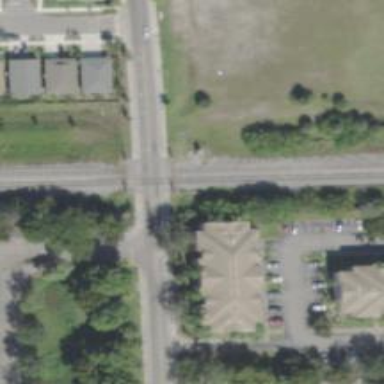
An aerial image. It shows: Railway crossing.